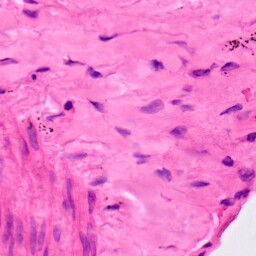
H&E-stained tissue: Lung